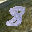
Label: 8